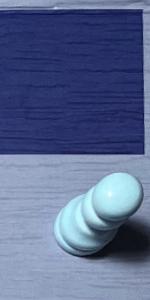
Label: Pawn_White